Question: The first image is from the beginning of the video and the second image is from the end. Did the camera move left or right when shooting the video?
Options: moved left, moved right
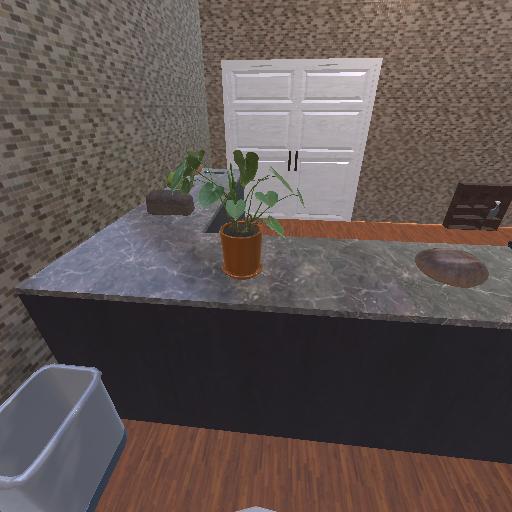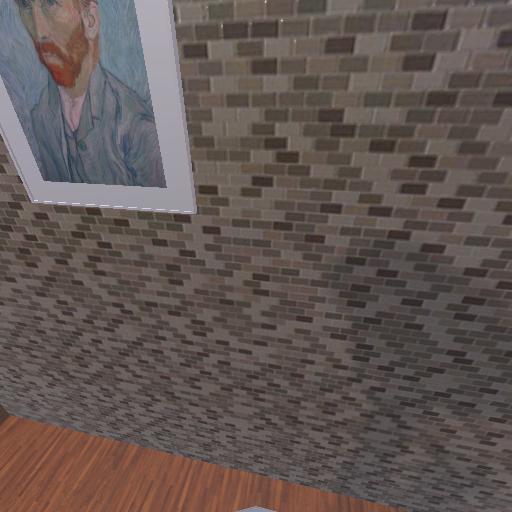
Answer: moved left